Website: crate-barrel
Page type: billing-address
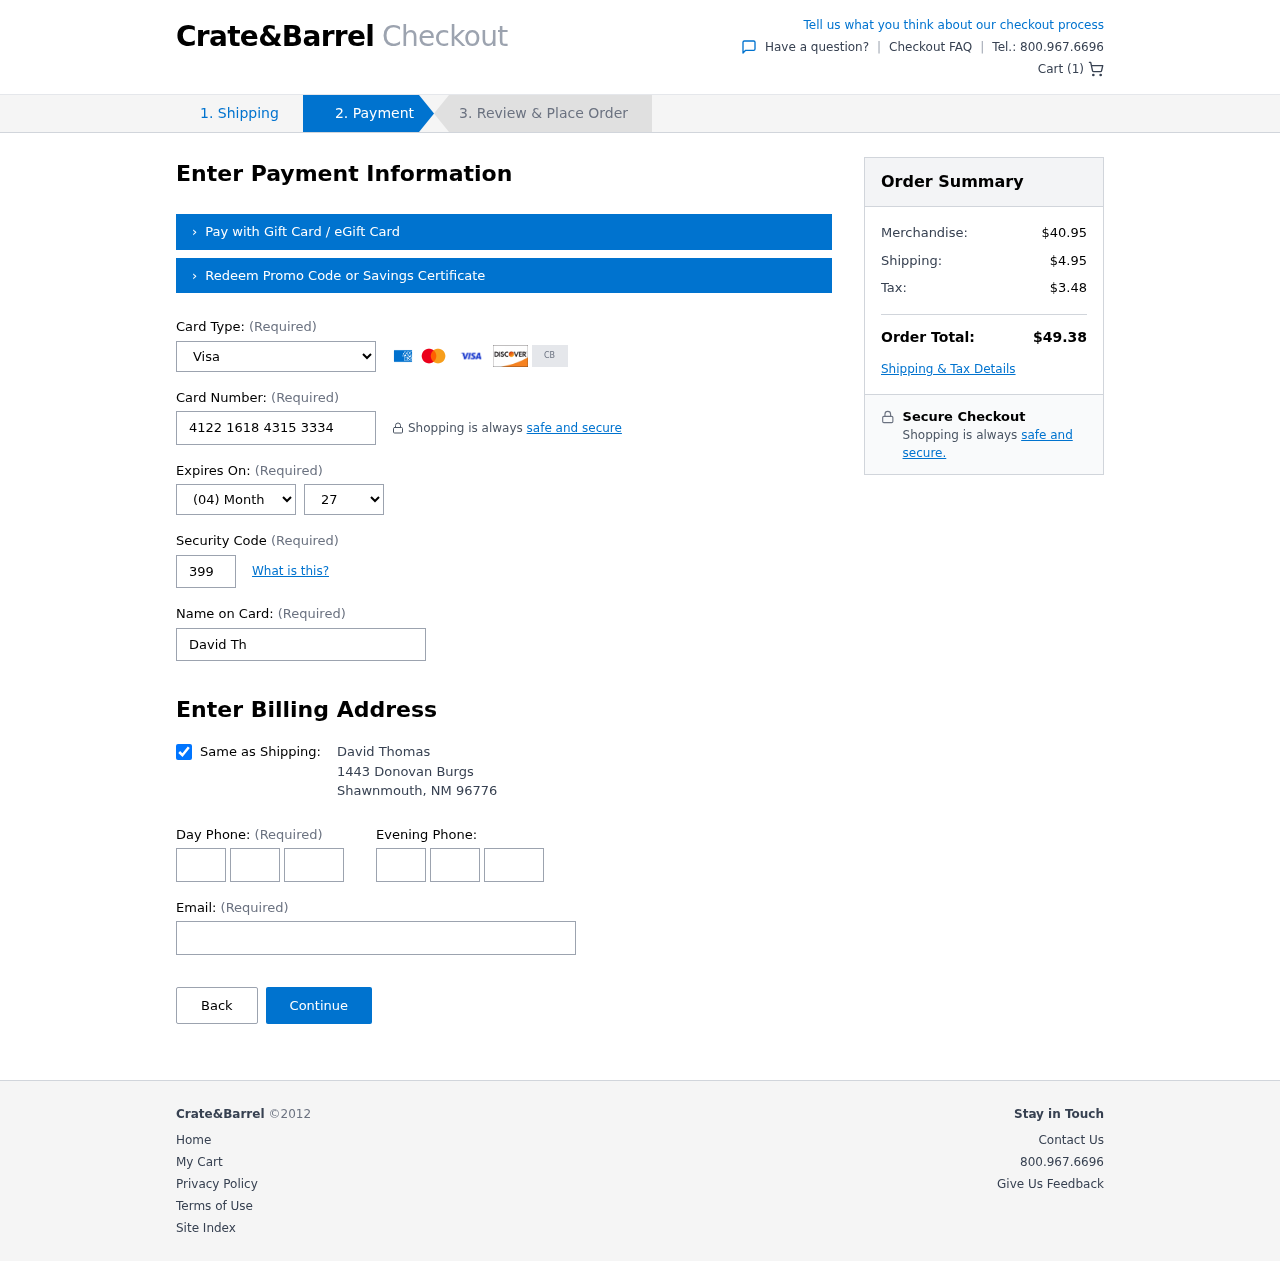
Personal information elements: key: PII_CARD_CVV
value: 399
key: PII_CARD_EXPIRY_MONTH
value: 04
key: PII_CARD_EXPIRY_YEAR
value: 27
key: PII_CARD_NUMBER
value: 4122 1618 4315 3334
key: PII_CARD_TYPE
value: Visa
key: PII_CITY
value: Shawnmouth
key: PII_EMAIL
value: david.thomas@gmail.com
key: PII_FULLNAME
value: David Thomas
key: PII_PHONE_AREA
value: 885
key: PII_PHONE_PREFIX
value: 985
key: PII_PHONE_SUFFIX
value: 6720
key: PII_POSTCODE
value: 96776
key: PII_STATE_ABBR
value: NM
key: PII_STREET
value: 1443 Donovan Burgs
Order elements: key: ORDER_NUM_ITEMS
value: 1
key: ORDER_SUBTOTAL
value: $40.95
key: ORDER_SHIPPING_COST
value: $4.95
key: ORDER_TAX
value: $3.48
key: ORDER_TOTAL
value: $49.38